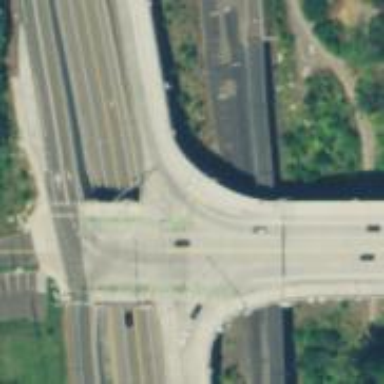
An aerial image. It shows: Primary link highway bridge with asphalt surface.